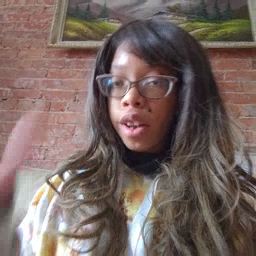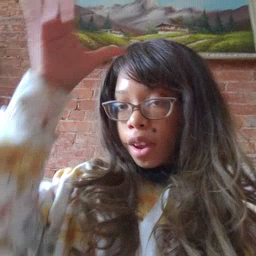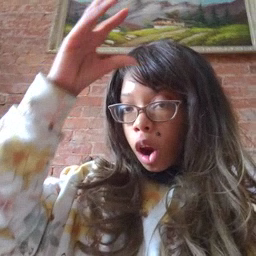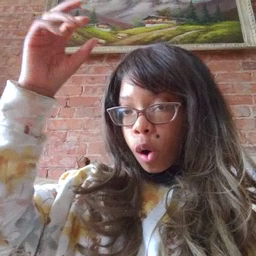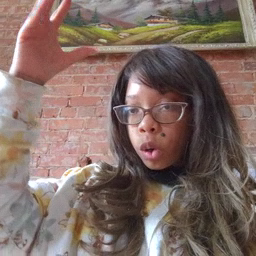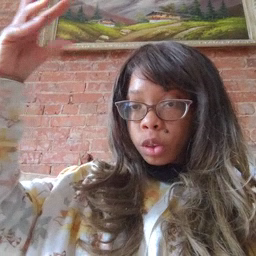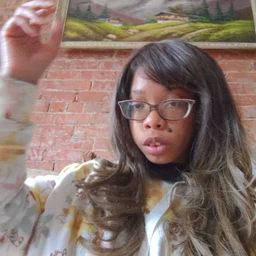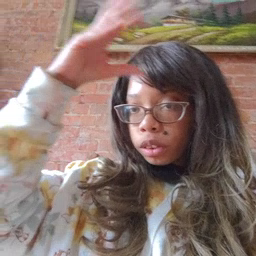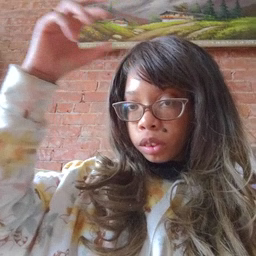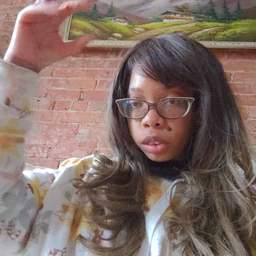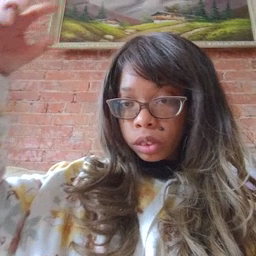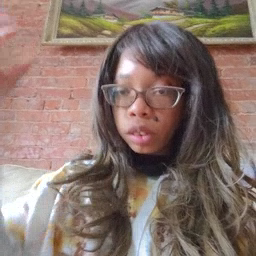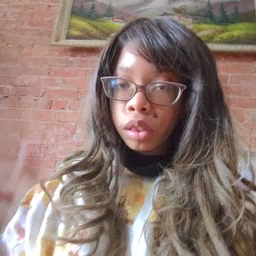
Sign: cloud